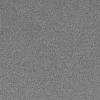
Atmospheric dust classification: dusty